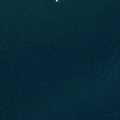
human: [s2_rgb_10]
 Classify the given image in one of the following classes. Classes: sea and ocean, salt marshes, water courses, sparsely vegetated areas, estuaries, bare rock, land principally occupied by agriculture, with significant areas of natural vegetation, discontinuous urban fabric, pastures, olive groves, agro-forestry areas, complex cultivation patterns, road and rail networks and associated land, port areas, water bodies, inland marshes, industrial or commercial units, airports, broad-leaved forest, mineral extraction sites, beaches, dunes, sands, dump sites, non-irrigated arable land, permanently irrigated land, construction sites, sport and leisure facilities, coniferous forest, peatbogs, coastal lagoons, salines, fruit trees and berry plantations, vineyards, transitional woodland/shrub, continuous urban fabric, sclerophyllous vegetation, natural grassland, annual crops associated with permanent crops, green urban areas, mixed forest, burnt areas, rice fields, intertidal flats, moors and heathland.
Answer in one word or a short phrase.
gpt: sea and ocean